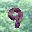
Label: 9